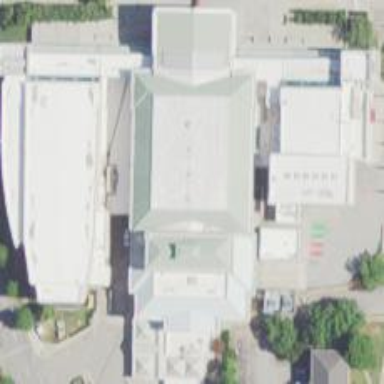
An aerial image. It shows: Commercial arts centre building.